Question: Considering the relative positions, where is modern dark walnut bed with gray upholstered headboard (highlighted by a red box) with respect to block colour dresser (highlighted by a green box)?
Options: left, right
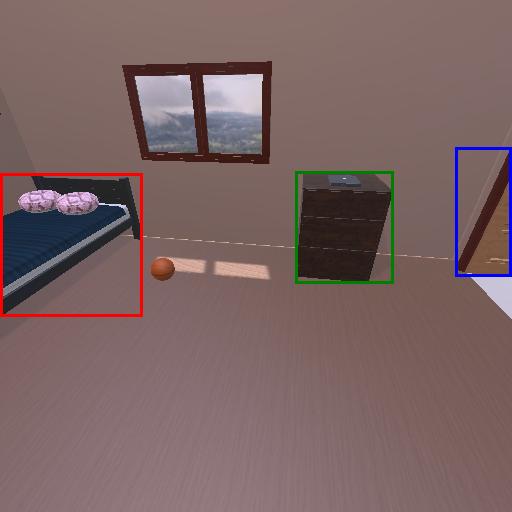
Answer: left